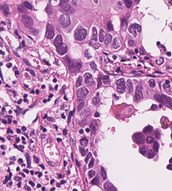
Tumor epithelial tissue: yes
Tumor-associated stroma tissue: yes
Normal tissue: no